Interaction volume radius: 10 \u00c5
Interaction volume height: 20 \u00c5
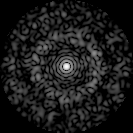
Disorder parameter: 0.8237